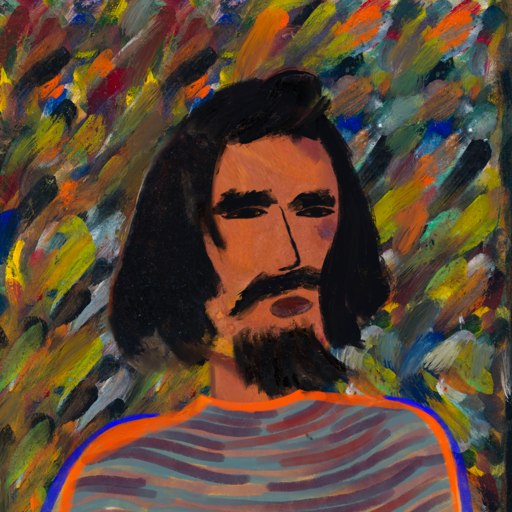
Background: An_Impression, Head And Neck Side: Mother_And_Son_Son, Face Side: Mosgoul, Bust: Experience, Hair Side: Mosgoul, Head Accessory: Blank, Second Necklace: Blank, Necklace: Blank, Baby: Blank